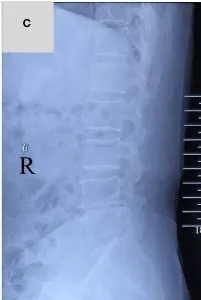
(A-F) lumbar vertebrae X-ray in 6 position: X-ray films showed that the L4/5 intervertebral height was obviously collapsed.
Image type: radiology (x_ray)